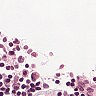
Metastatic tissue present: no